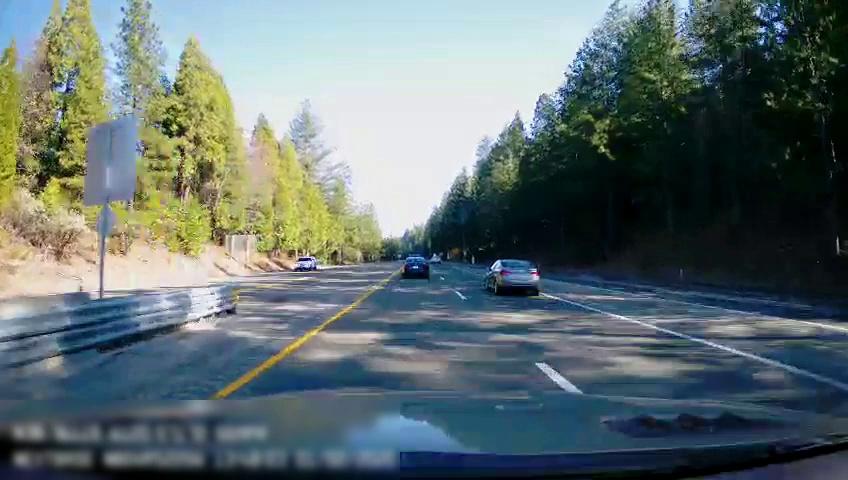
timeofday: Day
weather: Sunny
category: Drivable Space
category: Vehicles | SUV
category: Vehicles | Car
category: Vehicles | Car
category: Vehicles | Truck
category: Lanes | Alternate Lane
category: Lanes | Alternate Lane
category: Lanes | Current Lane
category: Lanes | Current Lane